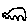
Label: car